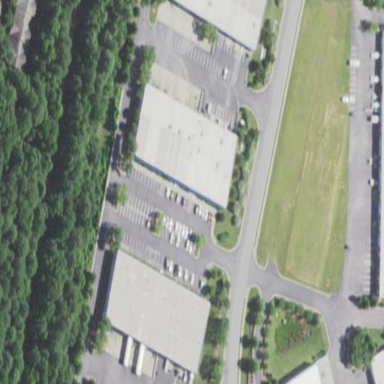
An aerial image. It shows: Commercial building.